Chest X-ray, AP view. Patient: 33 years old, sex M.
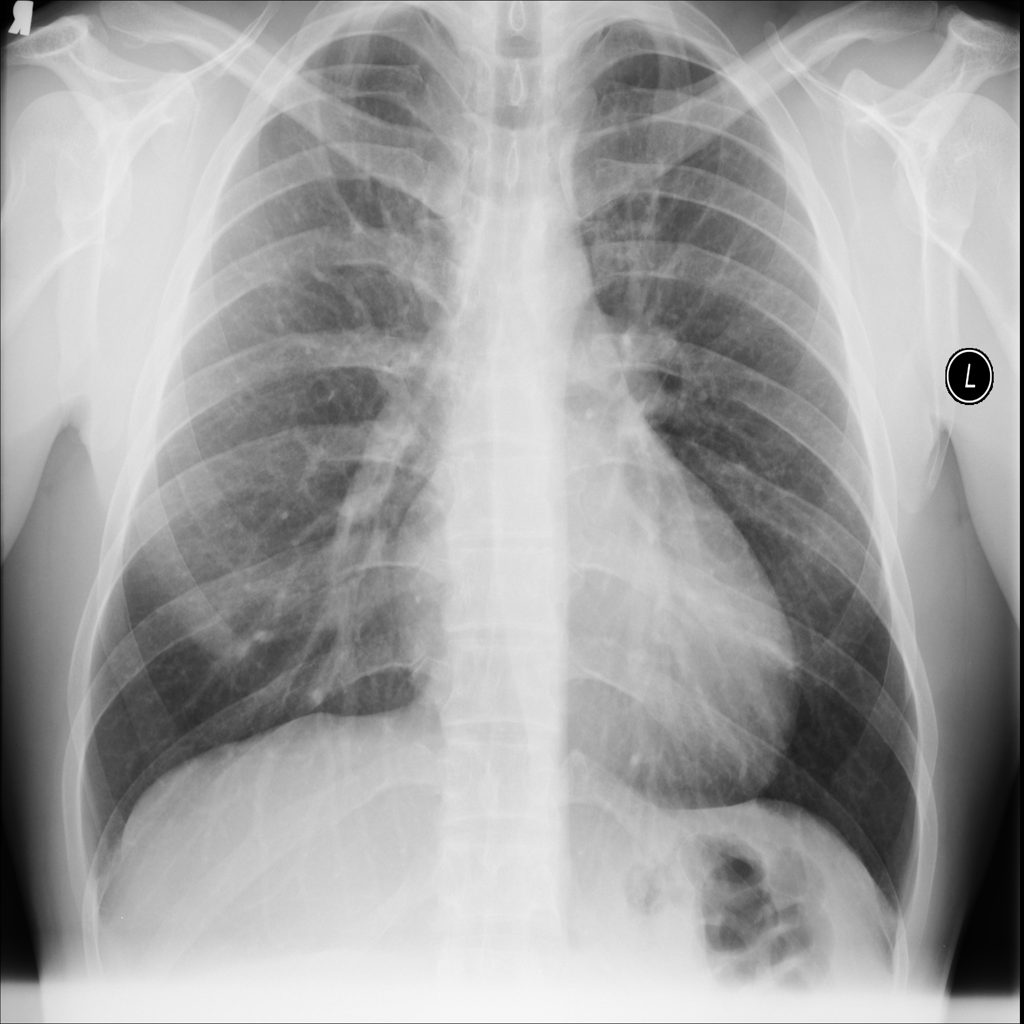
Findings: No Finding